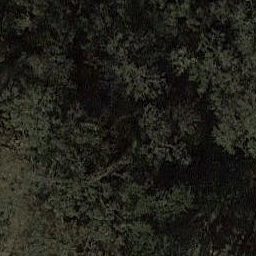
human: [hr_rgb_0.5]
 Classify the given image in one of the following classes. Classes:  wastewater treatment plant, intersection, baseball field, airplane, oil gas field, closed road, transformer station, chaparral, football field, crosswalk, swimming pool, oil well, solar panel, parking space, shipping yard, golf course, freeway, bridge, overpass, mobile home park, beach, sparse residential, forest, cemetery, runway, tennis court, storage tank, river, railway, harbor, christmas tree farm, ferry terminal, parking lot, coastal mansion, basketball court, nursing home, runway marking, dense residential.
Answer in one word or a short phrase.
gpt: forest